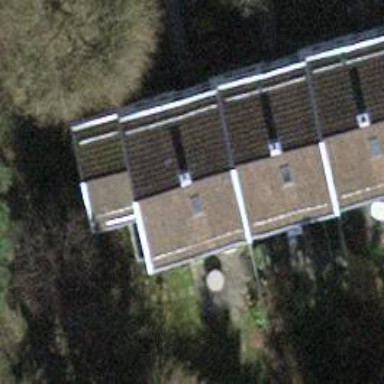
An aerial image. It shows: Simple and straightforward house.